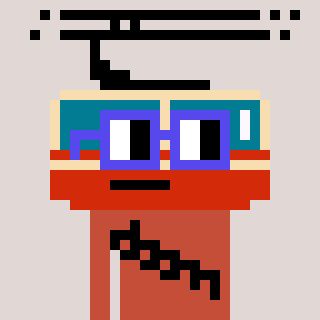
a pixel art character with square blue glasses, a tram wagon-shaped head and a rust-colored body on a warm background